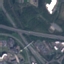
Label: Highway